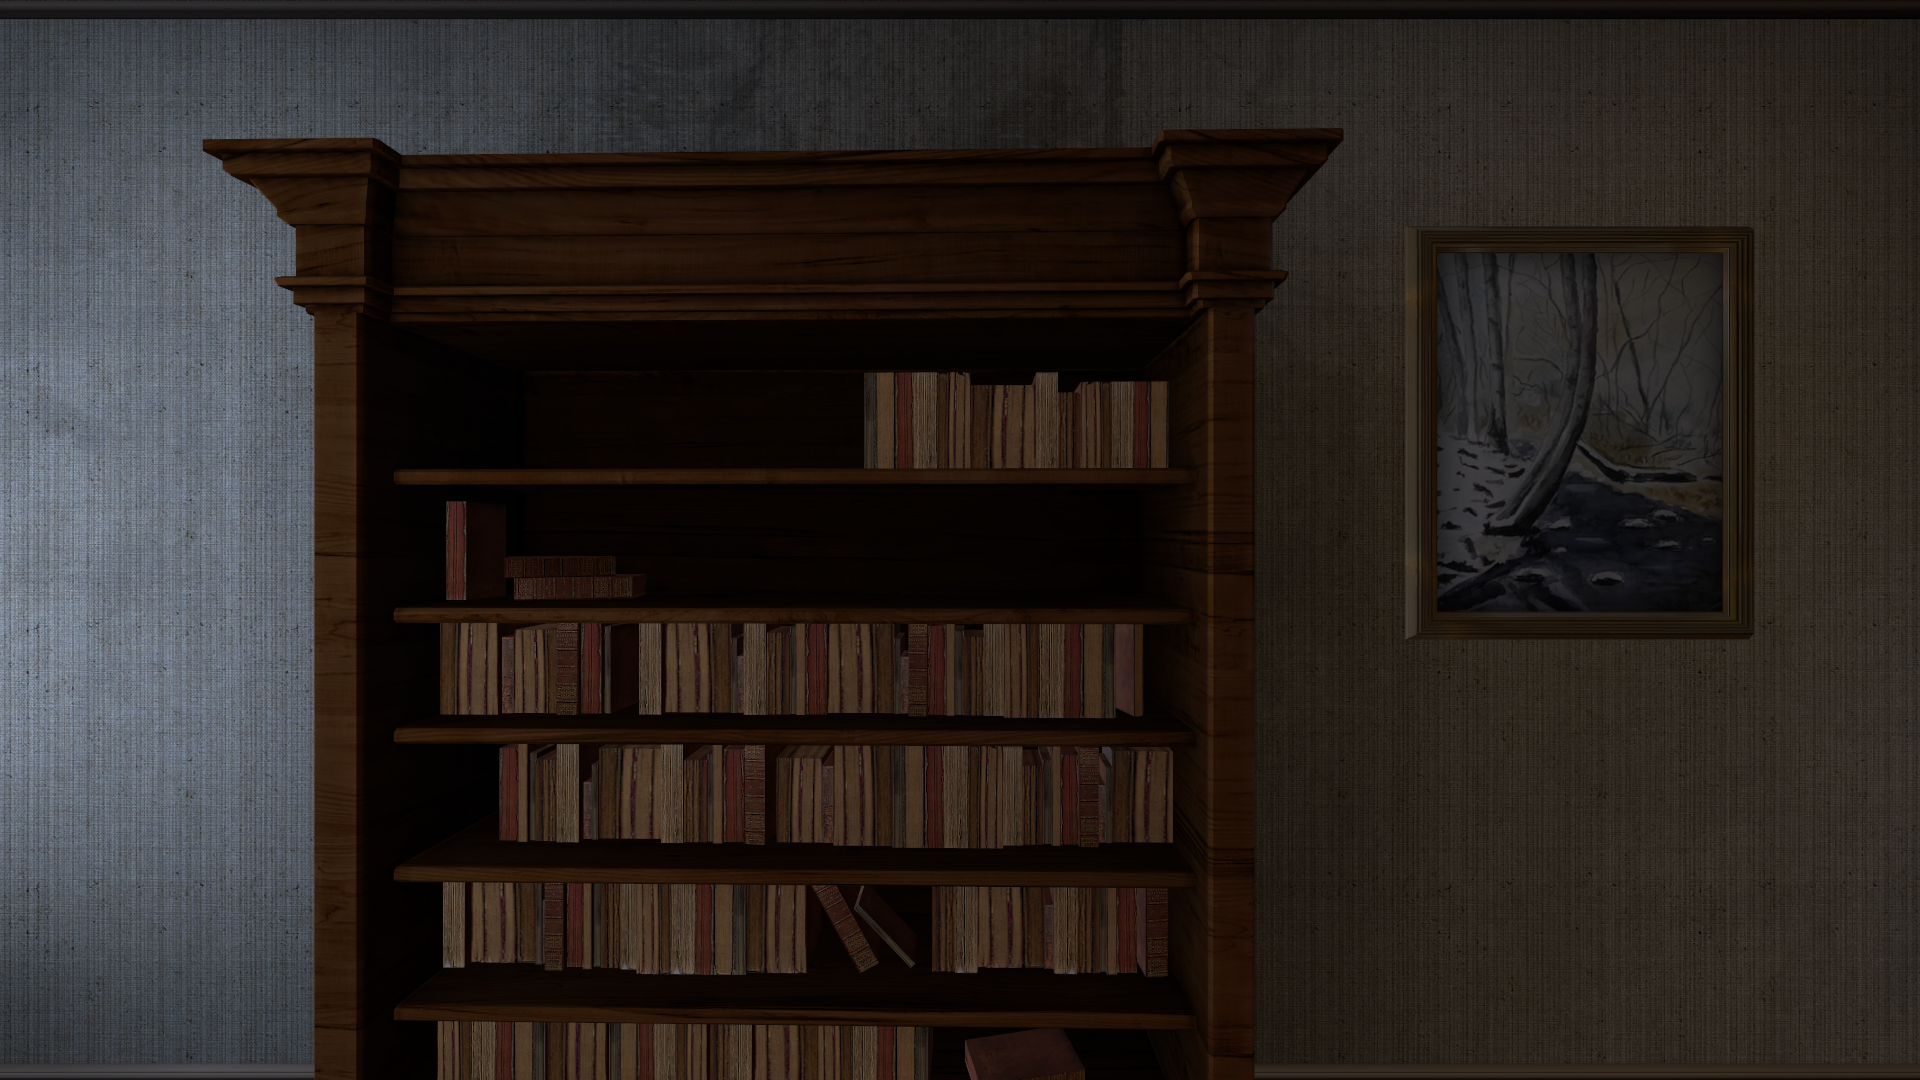
Map: de_inferno